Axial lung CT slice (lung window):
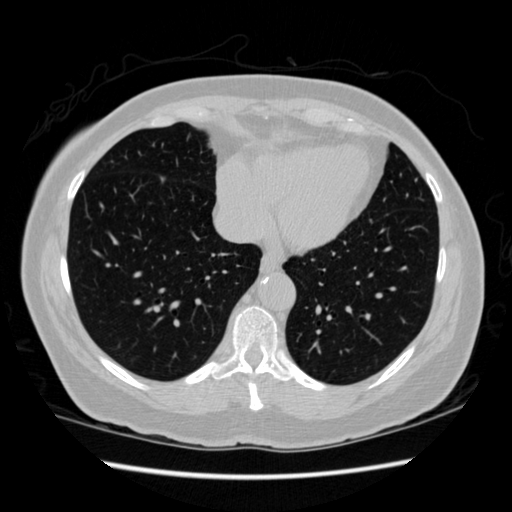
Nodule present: no